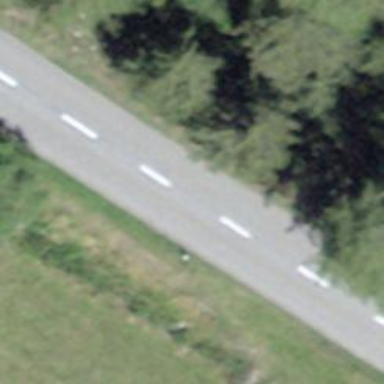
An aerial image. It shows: Asphalt road classified as tertiary.